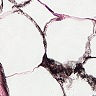
Metastatic tissue present: no